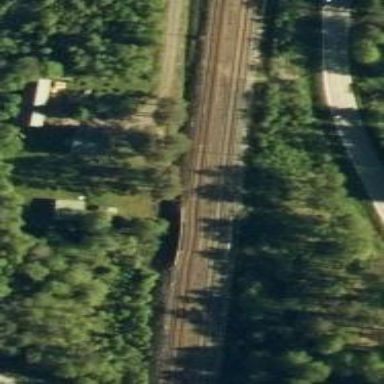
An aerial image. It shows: Bridge crossing over electrified rail tracks with contact lines. It serves as siding.